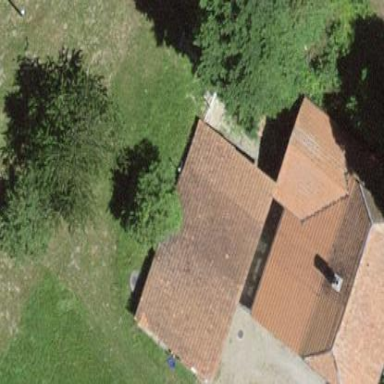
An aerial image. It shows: Barn.